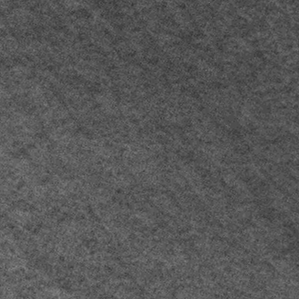
Label: frost